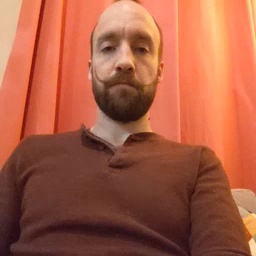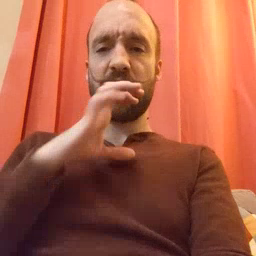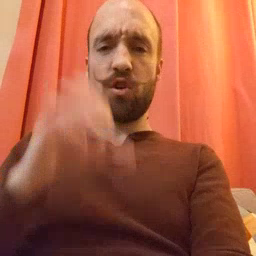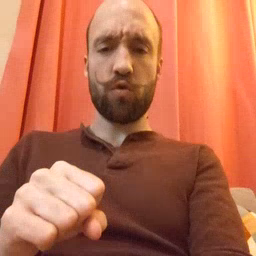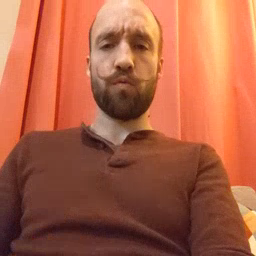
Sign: old